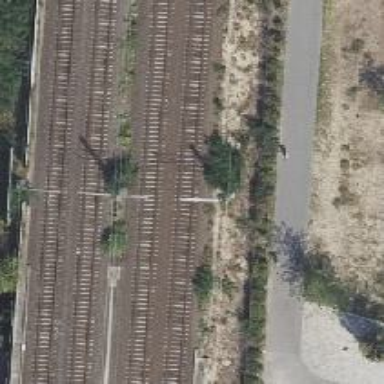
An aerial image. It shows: Milestone along the railway track with catenary mast.